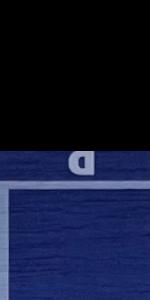
Label: Empty